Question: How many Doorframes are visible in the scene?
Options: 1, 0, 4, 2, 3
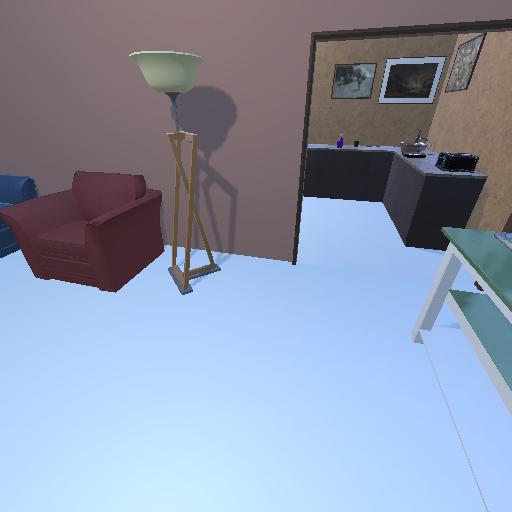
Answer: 1